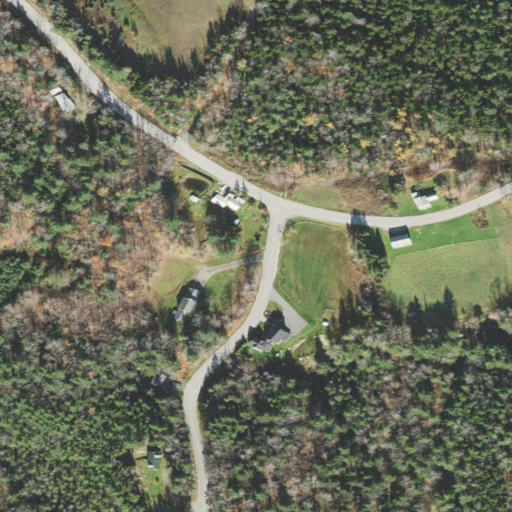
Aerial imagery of valley in Vermont named Pike Hollow containing mixed forest, evergreen forest, low intensity development, open development, deciduous forest, pasture, grassland, barren land, and medium intensity development